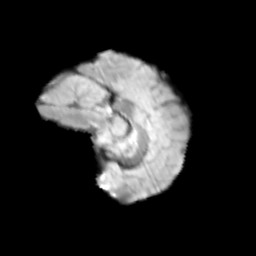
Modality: T2w
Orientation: sagittal
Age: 11
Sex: female
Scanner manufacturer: siemens
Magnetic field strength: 3 T
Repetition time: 3.8 s
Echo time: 0.07 s